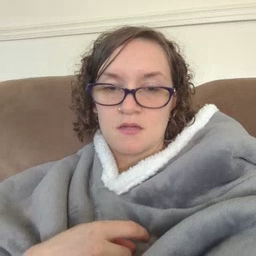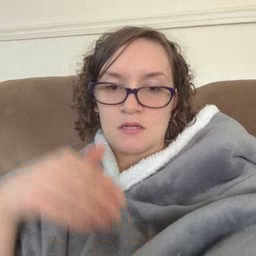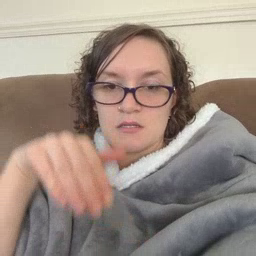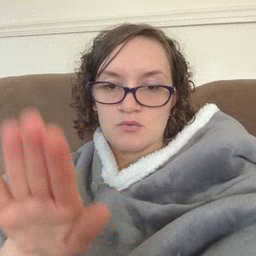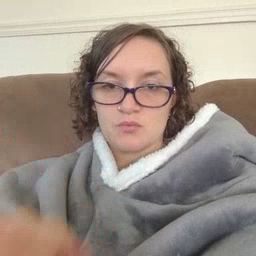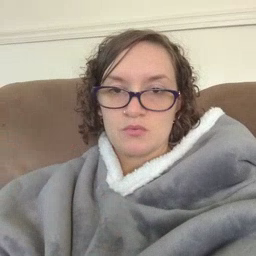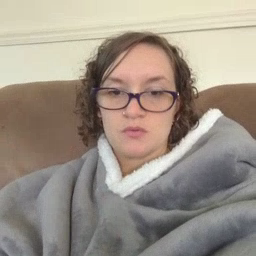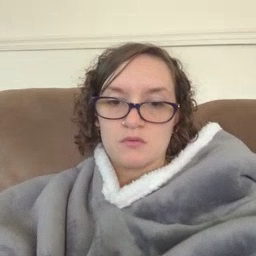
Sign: into